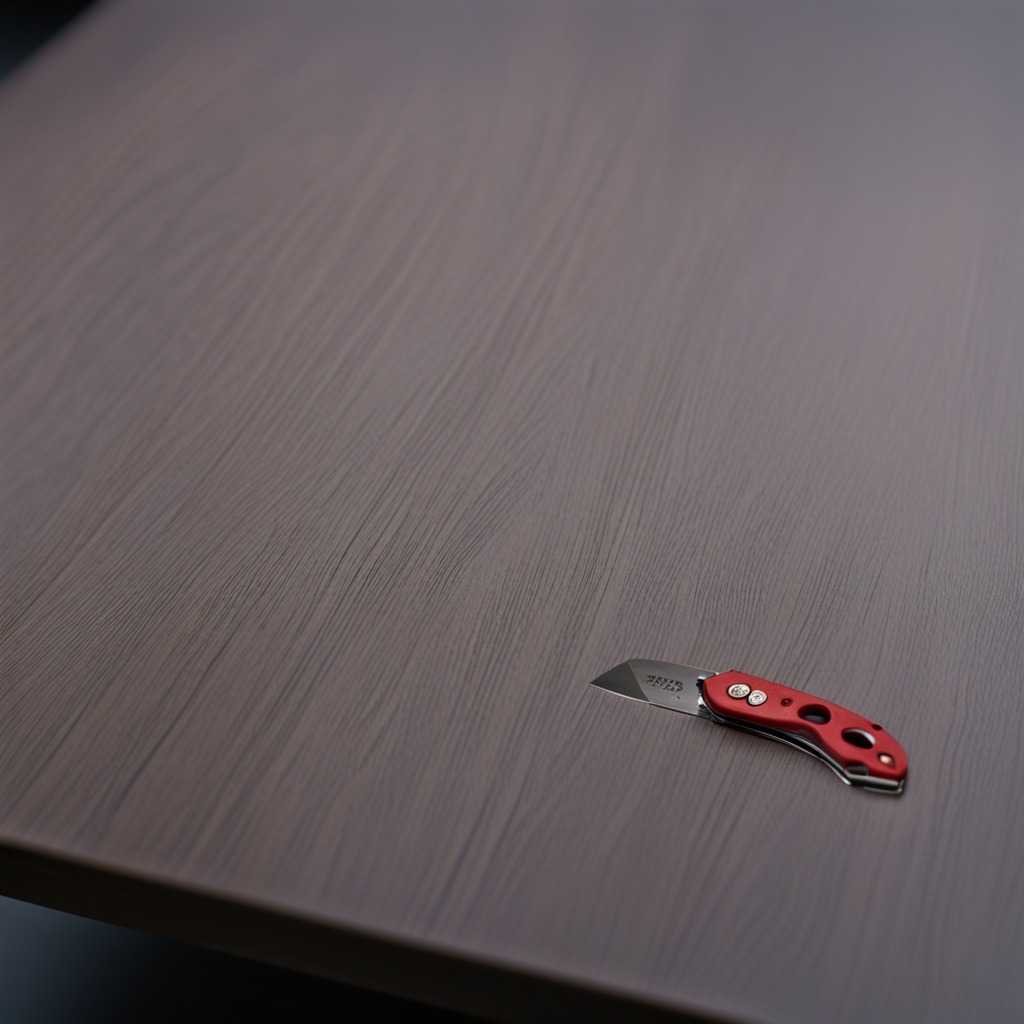
A utility knife lying on a table with faint burn marks in a small garage at twilight.